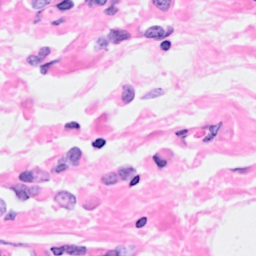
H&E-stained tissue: Breast